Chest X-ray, AP view. Patient: 54 years old, sex M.
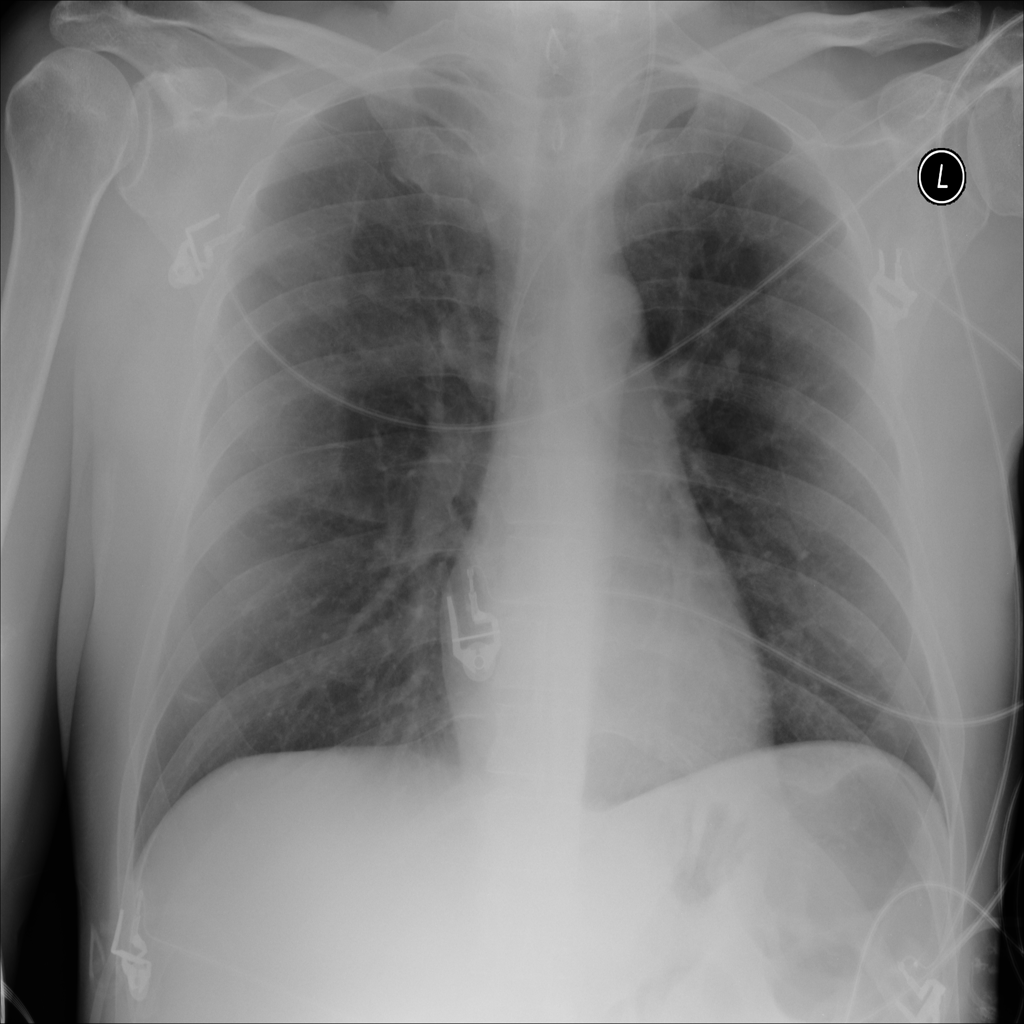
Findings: Edema